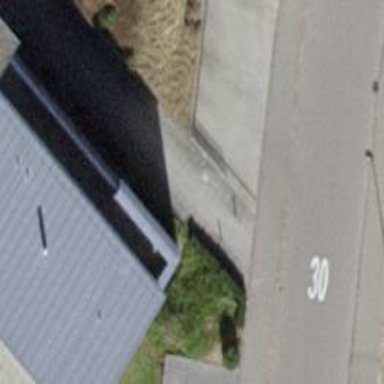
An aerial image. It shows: Bollard.